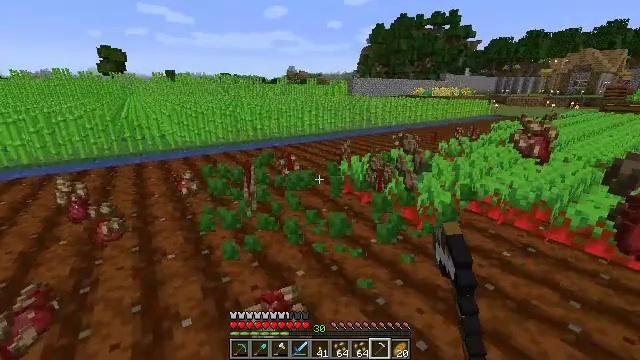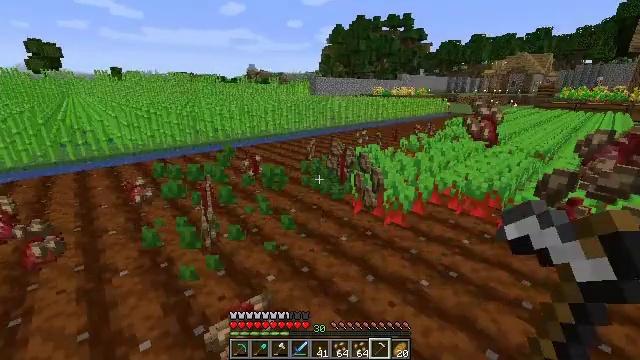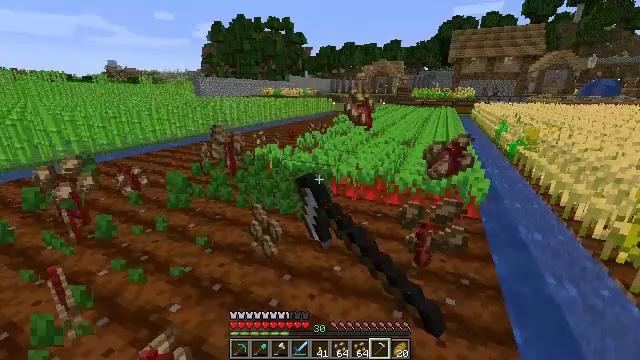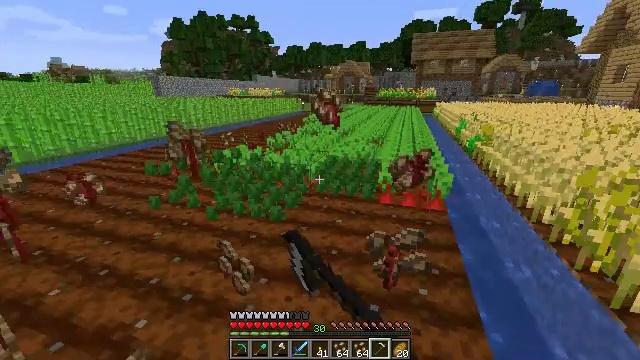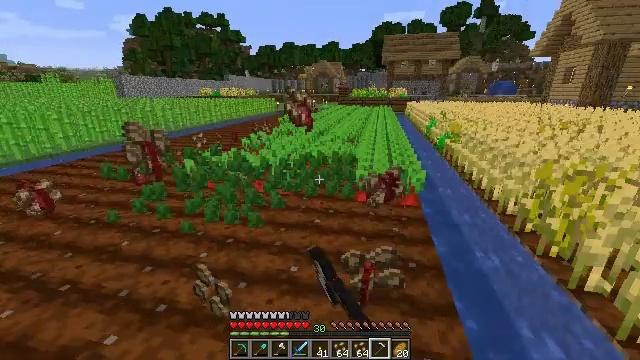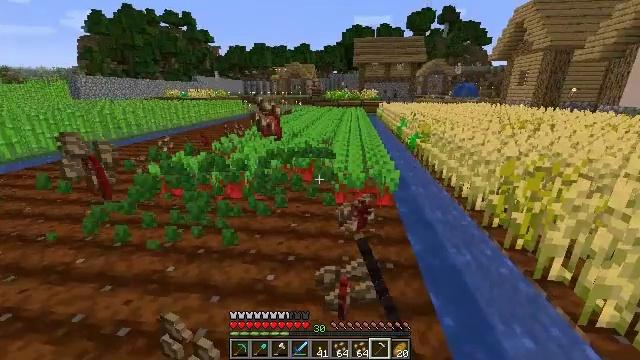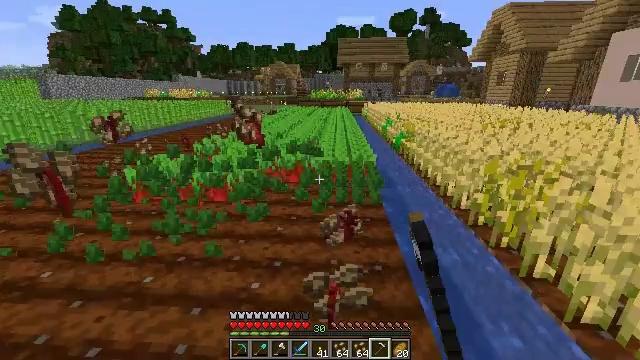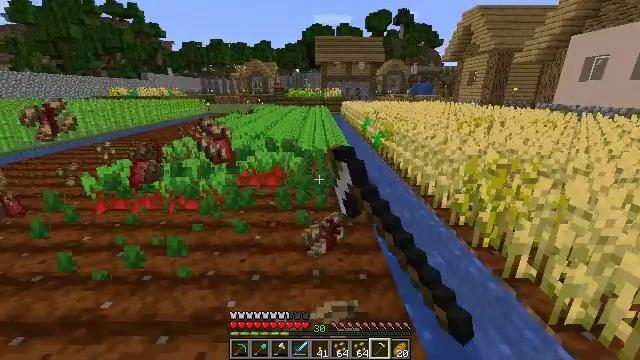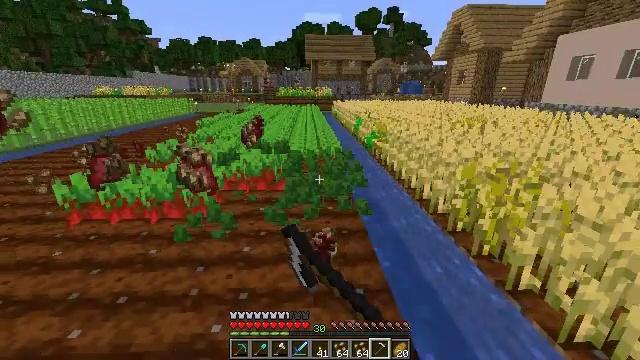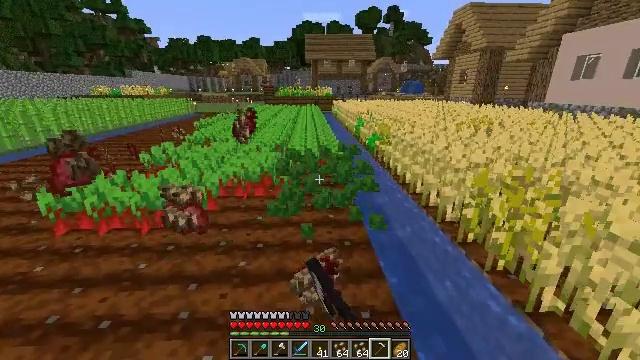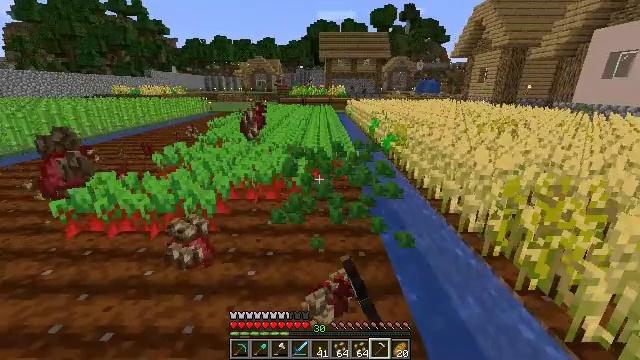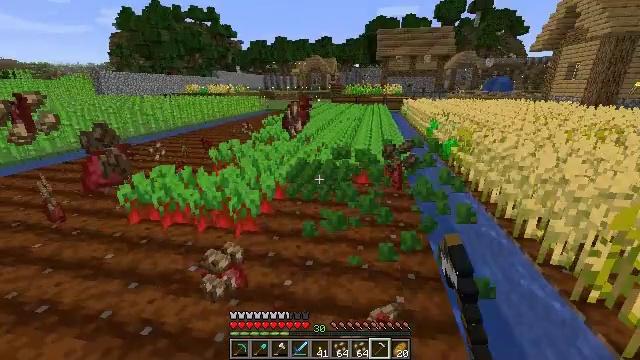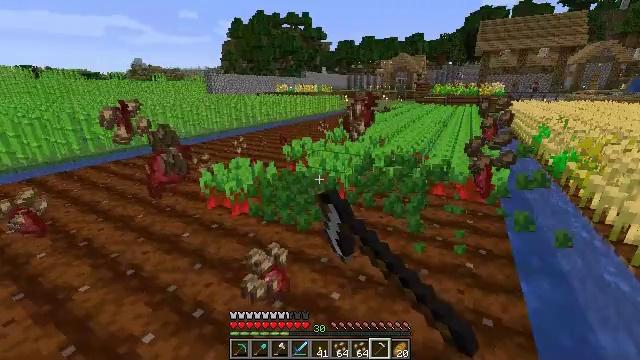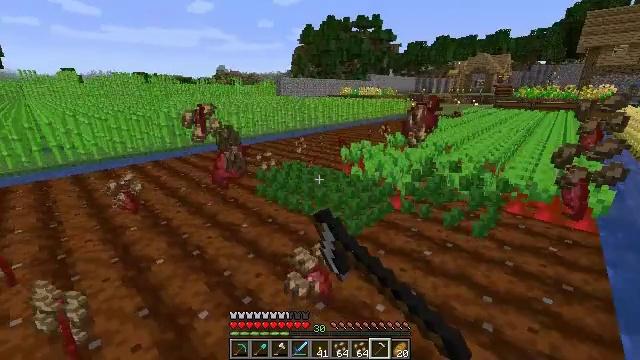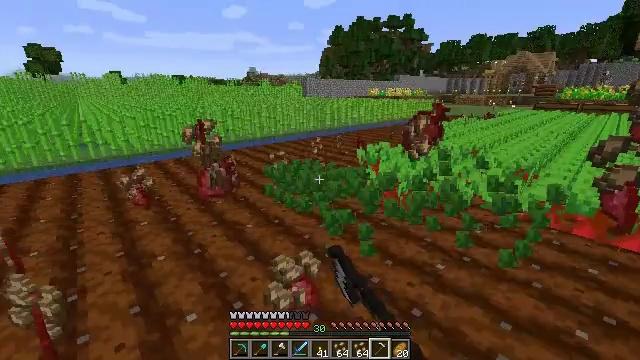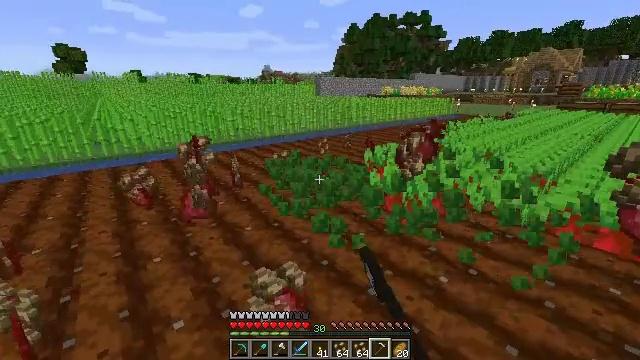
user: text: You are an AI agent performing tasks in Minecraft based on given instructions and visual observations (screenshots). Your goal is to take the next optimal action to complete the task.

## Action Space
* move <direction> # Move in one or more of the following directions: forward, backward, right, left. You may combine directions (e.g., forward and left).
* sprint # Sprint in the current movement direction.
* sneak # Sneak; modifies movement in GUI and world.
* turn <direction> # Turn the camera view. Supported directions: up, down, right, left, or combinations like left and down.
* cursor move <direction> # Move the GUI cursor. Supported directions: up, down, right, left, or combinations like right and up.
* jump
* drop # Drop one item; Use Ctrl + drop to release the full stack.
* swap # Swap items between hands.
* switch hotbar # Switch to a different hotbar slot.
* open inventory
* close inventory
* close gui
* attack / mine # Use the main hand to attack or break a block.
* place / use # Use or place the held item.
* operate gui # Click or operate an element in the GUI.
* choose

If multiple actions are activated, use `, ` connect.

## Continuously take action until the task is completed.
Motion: motion action
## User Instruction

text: Gather beetroots by breaking the plants.
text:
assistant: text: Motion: turn right, attack / mine
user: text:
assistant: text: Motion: turn right, attack / mine
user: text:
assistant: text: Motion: turn right, attack / mine
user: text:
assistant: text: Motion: turn right, attack / mine
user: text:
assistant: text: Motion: move forward, turn right, attack / mine
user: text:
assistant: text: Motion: move forward, turn right, attack / mine
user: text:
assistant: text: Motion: move forward, turn right, attack / mine
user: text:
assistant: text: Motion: move forward, turn right, attack / mine
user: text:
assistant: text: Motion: move forward, attack / mine
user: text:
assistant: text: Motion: move forward, turn left, attack / mine
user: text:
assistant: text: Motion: move forward and move right, turn left, attack / mine
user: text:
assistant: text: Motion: move forward and move right, turn left, attack / mine
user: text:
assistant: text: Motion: move forward and move right, turn left, attack / mine
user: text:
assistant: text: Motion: move forward and move right, turn left, attack / mine
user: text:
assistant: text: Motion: move forward and move right, turn left, attack / mine
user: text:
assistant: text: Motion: move forward and move right, attack / mine
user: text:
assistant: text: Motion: move forward and move right, turn right, attack / mine
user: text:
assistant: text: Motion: turn right, attack / mine
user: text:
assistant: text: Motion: turn right, attack / mine
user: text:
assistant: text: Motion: turn right, attack / mine
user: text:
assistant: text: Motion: move forward, turn right, attack / mine
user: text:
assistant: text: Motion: move forward, attack / mine
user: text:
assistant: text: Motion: move forward and move right, attack / mine
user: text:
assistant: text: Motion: move forward and move right, attack / mine
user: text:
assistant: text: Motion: move forward and move right, turn left, attack / mine
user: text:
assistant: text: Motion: move forward and move right, turn left, attack / mine
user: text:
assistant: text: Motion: move forward, turn left, attack / mine
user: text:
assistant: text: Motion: turn left, attack / mine
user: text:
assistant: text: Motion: turn left, attack / mine
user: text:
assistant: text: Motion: turn left, attack / mine